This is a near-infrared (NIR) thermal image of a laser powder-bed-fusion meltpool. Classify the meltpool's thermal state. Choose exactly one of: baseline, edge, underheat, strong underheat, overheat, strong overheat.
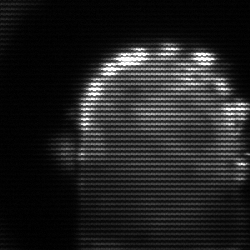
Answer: baseline